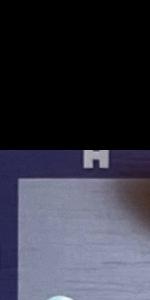
Label: Empty